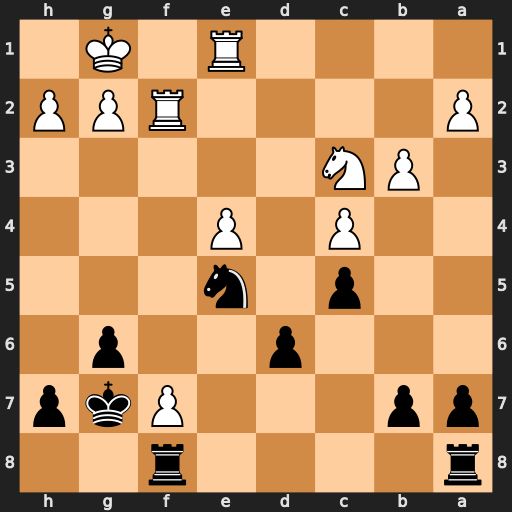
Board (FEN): r4r2/pp3Pkp/3p2p1/2p1n3/2P1P3/1PN5/P4RPP/4R1K1
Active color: b
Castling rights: -
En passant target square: -
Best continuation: Nd3 Rd1 Nxf2